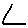
Label: triangle